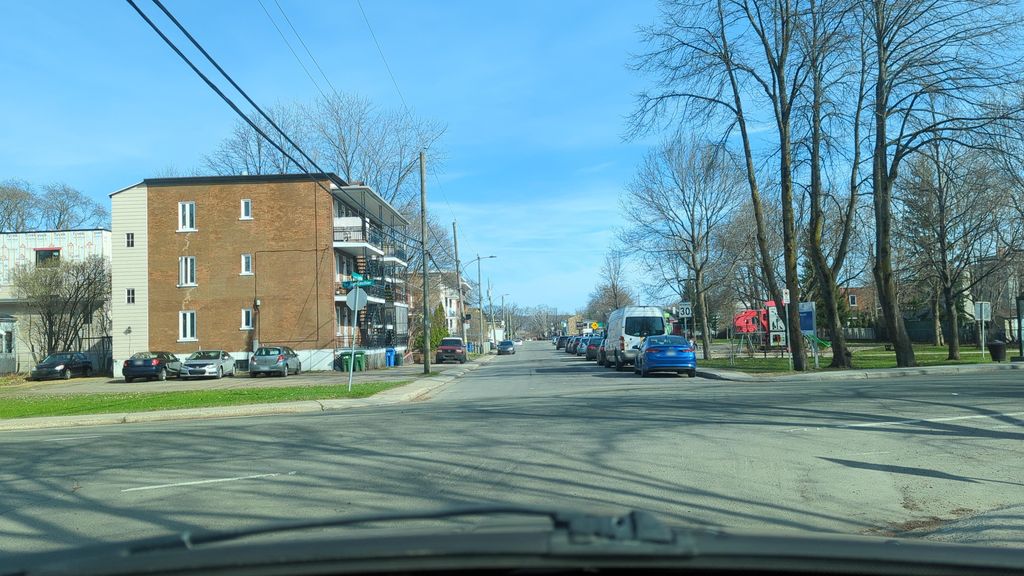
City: quebec_city